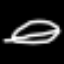
Label: leaf